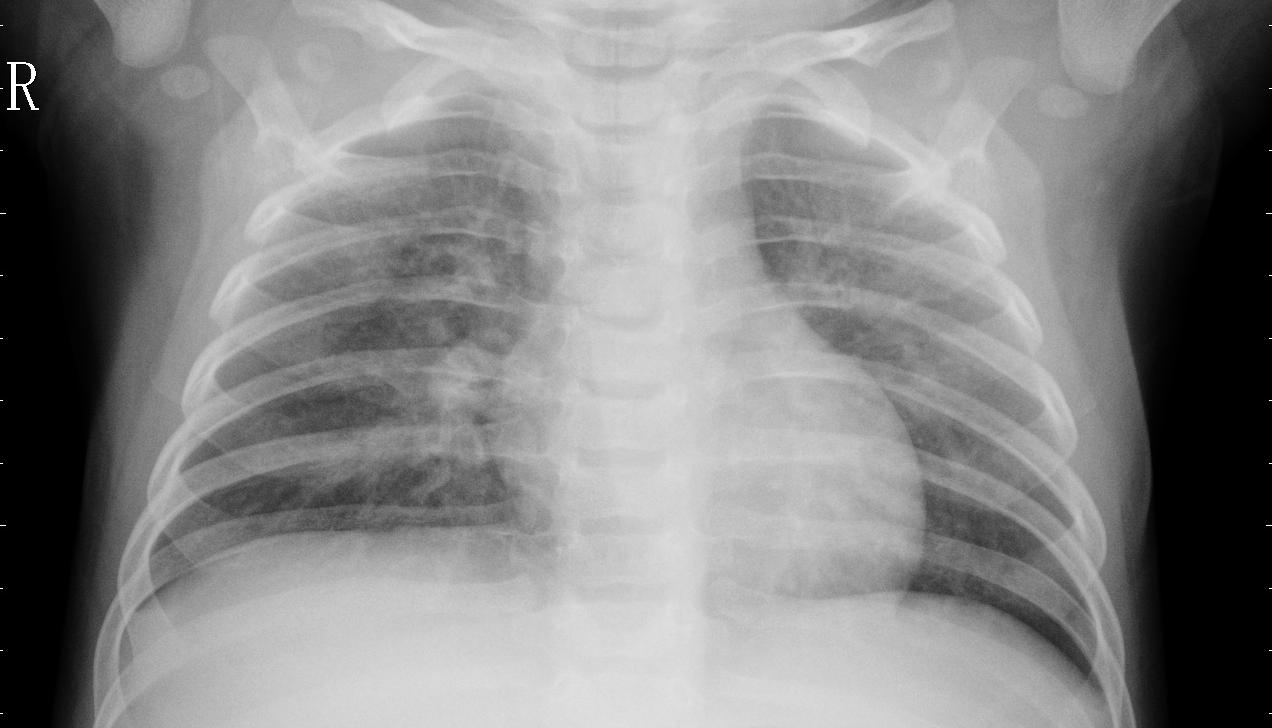
Diagnosis: PNEUMONIA